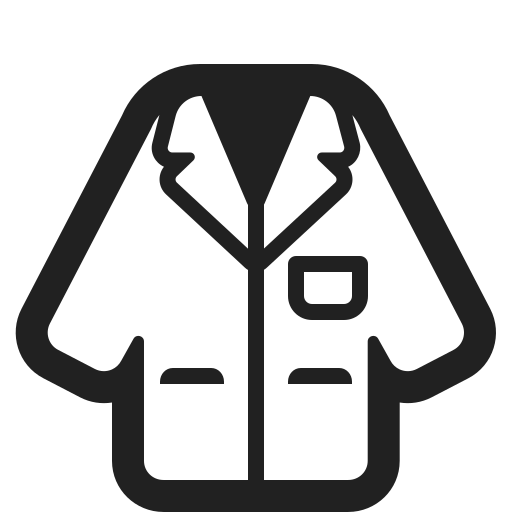
lab coat high contrast